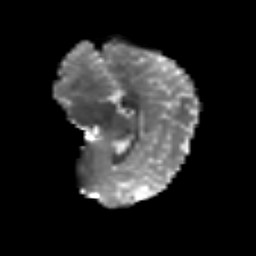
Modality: T2w
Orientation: sagittal
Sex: male
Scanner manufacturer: siemens
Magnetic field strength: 3 T
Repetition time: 5 s
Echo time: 0.071 s